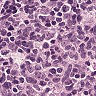
Metastatic tissue present: no